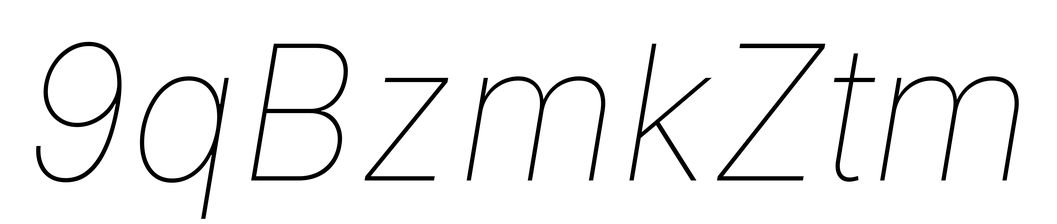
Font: Inter-Italic_Thin_Italic